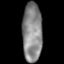
Tissue: lung
Cell type: Epithelial cells
Senescence score: 0.2124
Nuclear area (px): 1145
Mean DAPI intensity: 135.328